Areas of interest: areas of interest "Educational"
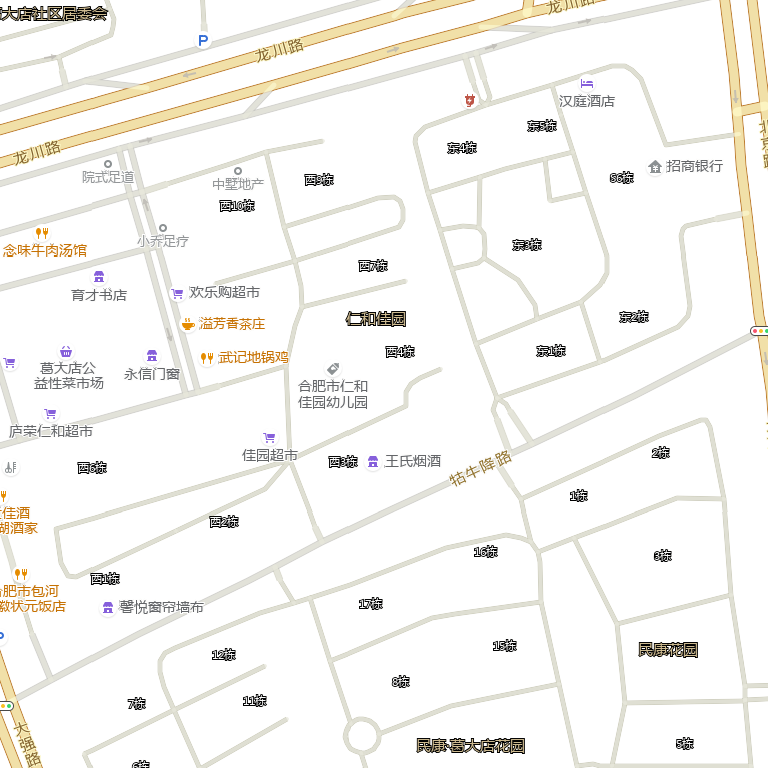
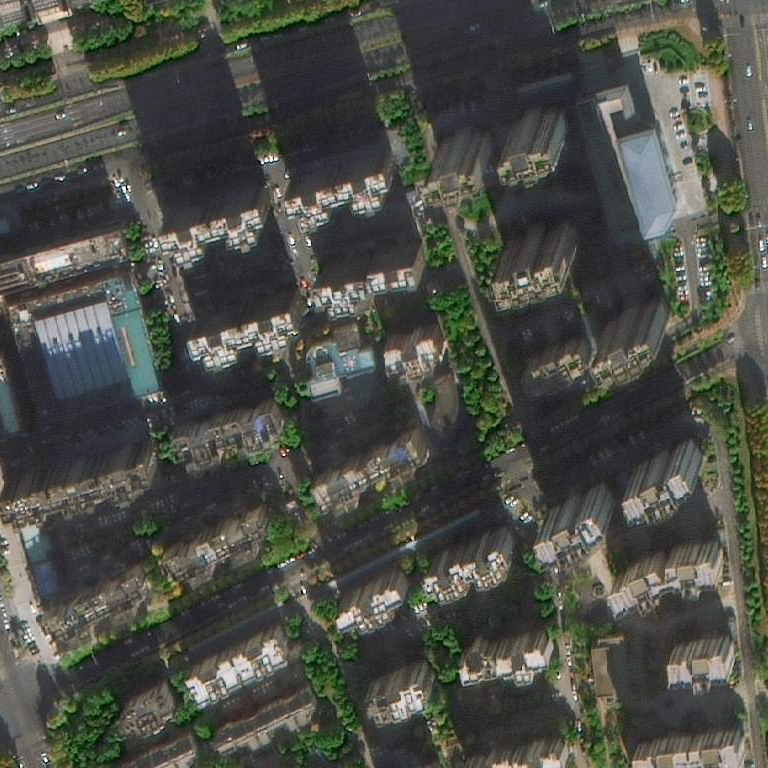